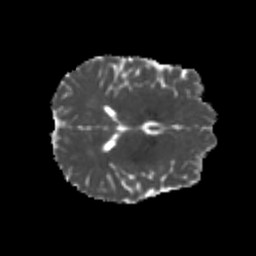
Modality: MD
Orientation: axial
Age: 22
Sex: female
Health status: healthy
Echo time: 0.074 s